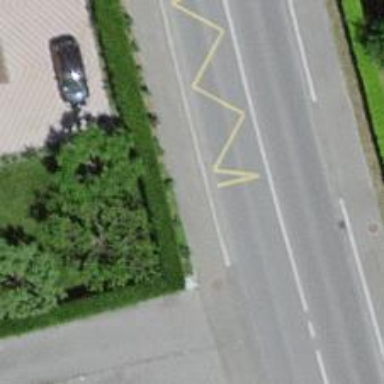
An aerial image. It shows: Bus stop with platform for public transport.